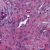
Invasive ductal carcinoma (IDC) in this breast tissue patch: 1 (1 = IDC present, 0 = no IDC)